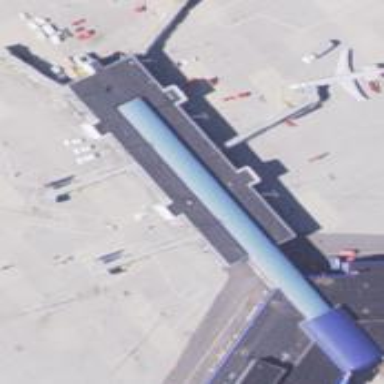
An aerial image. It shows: Airport gate.